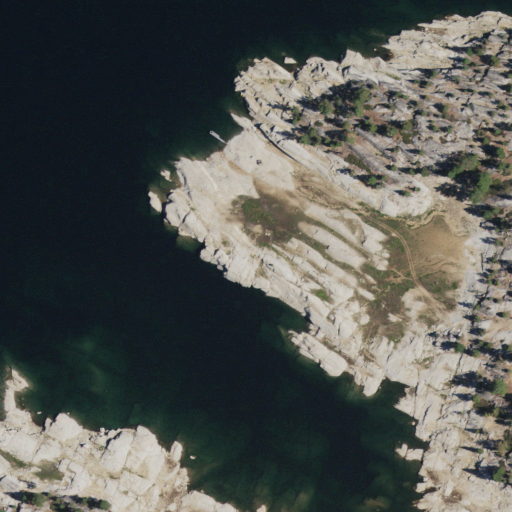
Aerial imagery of island in California named MacKenzie Island containing open water, shrub, grassland, herbaceous wetlands, and barren land